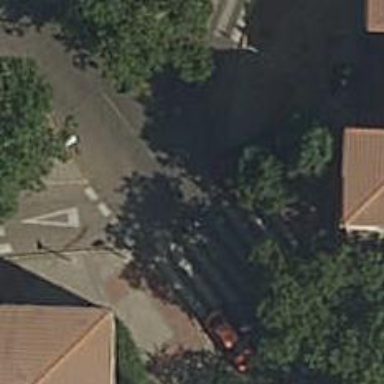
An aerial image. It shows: Zebra crossing on the road.